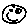
Label: smiley face